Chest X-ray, PA view. Patient: 31 years old, sex M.
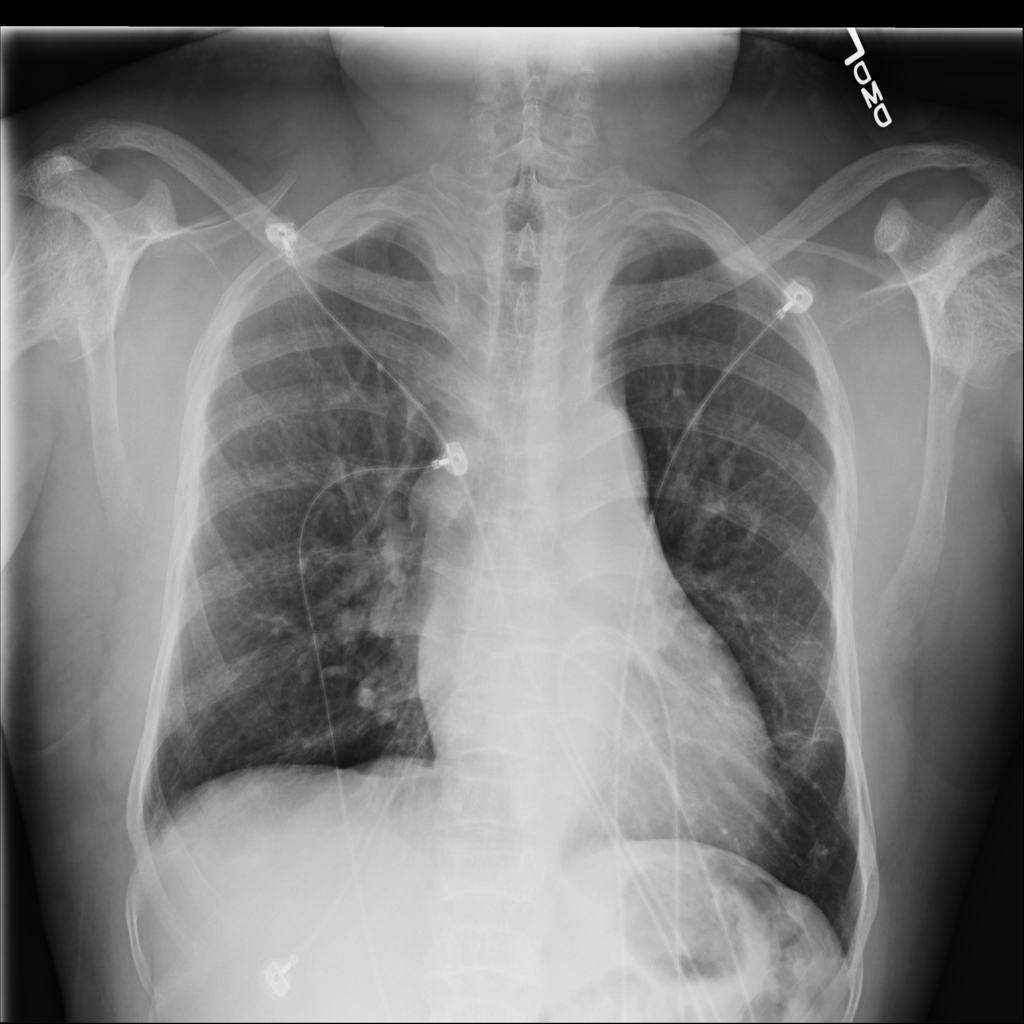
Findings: Atelectasis